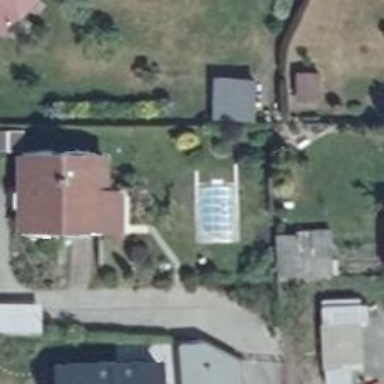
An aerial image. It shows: Swimming pool located in leisure land.